Interaction volume radius: 5 \u00c5
Interaction volume height: 20 \u00c5
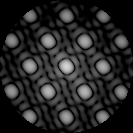
Disorder parameter: 0.01983